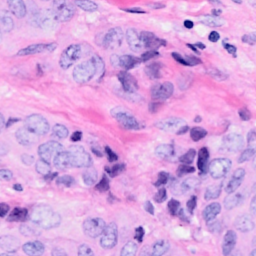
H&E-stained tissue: Breast